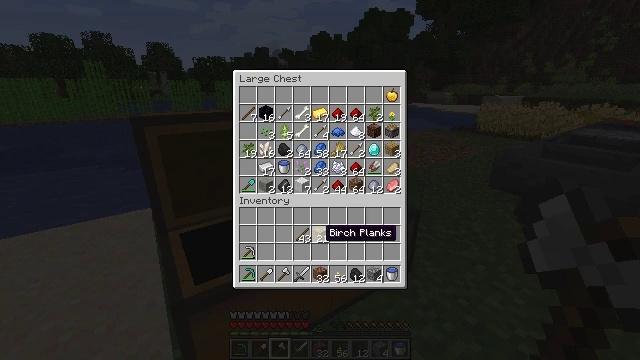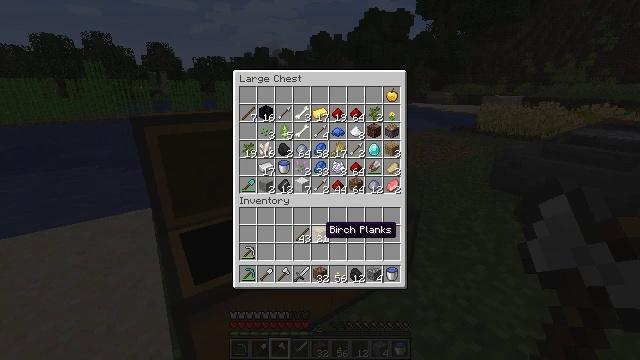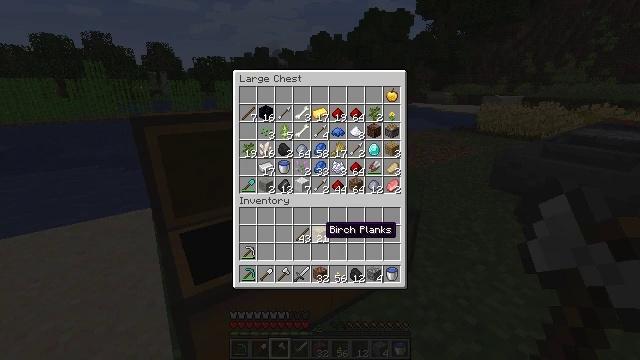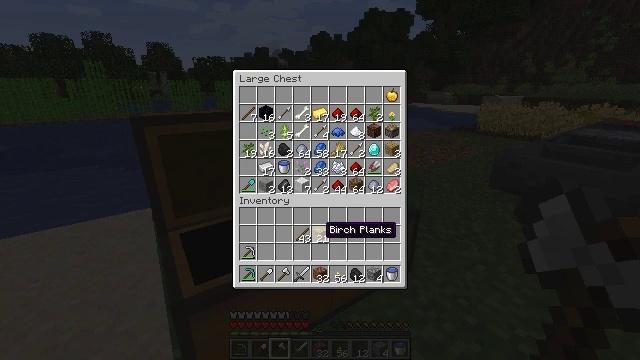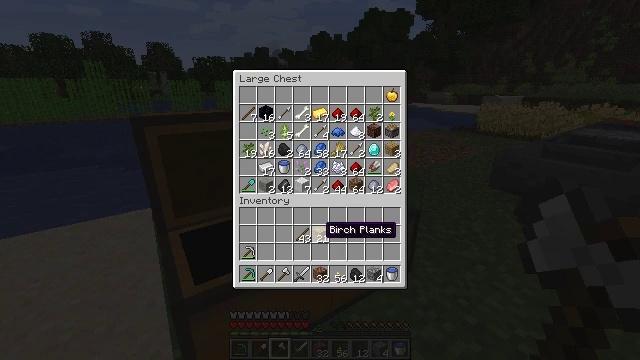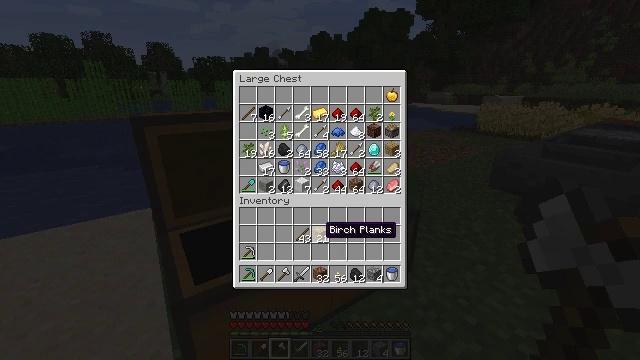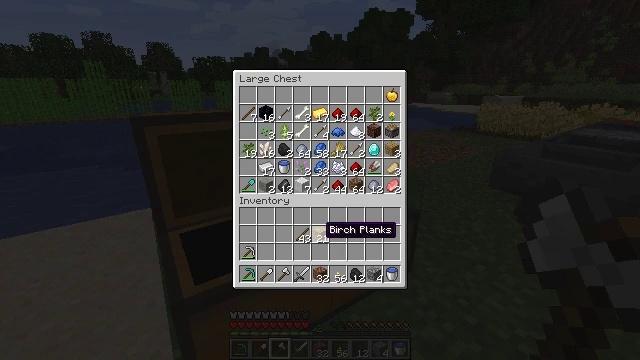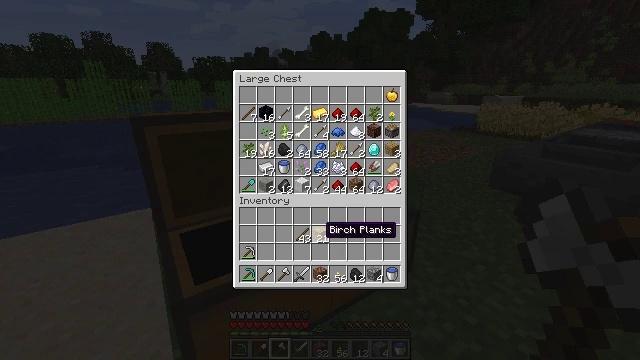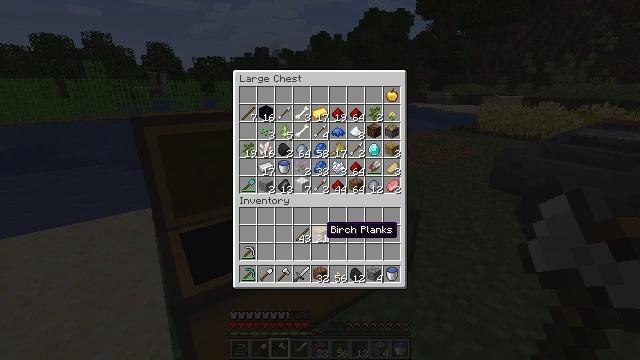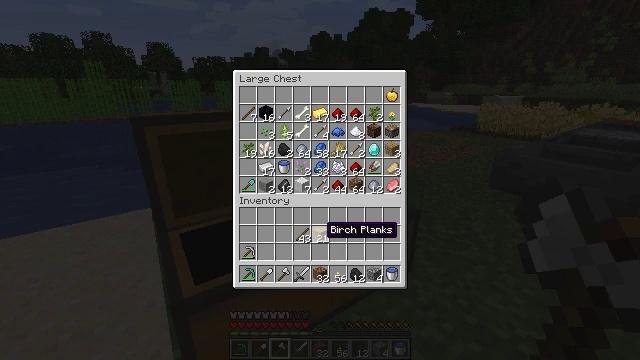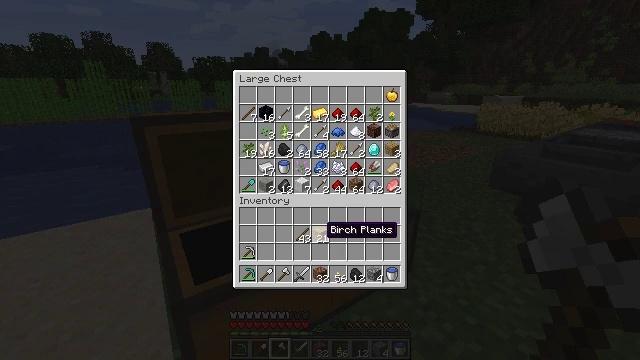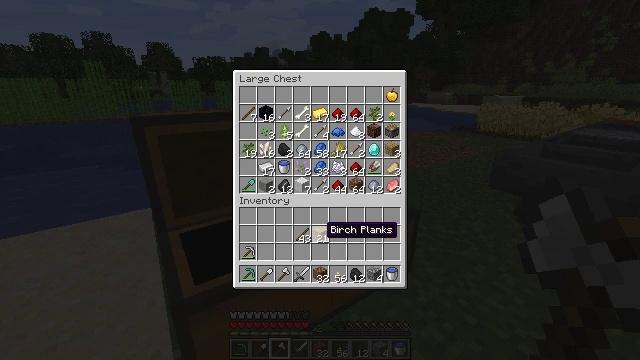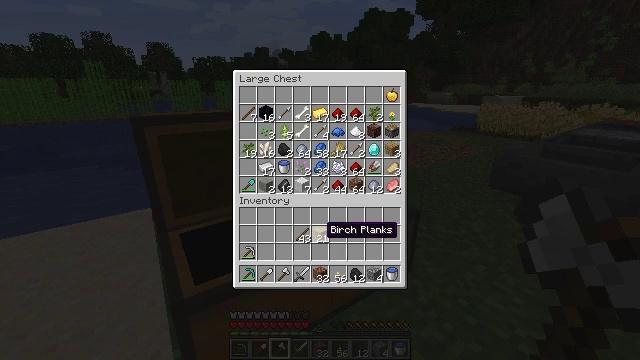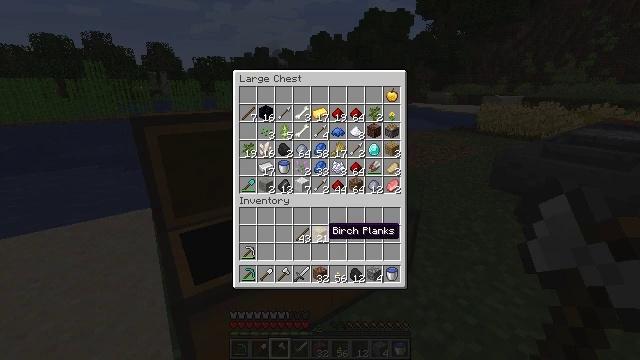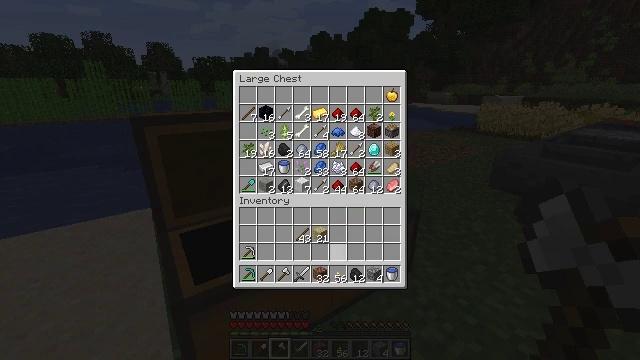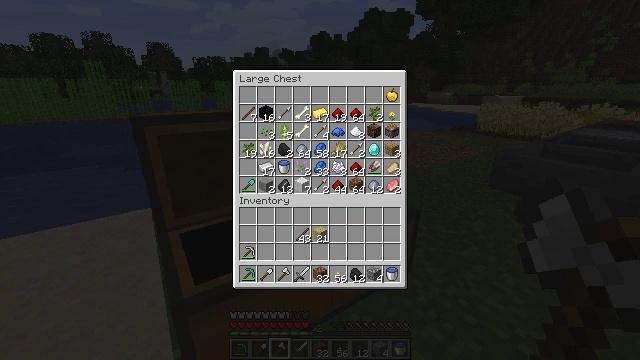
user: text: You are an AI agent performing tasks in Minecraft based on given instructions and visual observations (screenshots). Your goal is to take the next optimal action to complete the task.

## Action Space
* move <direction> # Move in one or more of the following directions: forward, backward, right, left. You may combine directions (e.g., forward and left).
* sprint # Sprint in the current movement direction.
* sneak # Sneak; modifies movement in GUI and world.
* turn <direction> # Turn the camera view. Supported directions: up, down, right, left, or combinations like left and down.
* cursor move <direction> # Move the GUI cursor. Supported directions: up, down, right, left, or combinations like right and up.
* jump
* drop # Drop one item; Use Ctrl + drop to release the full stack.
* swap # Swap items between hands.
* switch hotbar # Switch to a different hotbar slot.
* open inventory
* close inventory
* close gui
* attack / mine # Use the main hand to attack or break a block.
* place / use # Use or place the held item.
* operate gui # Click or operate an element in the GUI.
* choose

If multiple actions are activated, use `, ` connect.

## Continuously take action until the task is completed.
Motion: motion action
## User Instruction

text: Gather wheat by left-clicking on it.
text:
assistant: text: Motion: open gui
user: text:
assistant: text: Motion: no_op
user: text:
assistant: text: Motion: no_op
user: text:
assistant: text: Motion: no_op
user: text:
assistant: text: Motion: no_op
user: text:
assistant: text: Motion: no_op
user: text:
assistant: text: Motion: no_op
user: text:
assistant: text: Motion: no_op
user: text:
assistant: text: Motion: no_op
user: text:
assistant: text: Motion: no_op
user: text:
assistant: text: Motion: no_op
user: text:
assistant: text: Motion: no_op
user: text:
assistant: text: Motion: no_op
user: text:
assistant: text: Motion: cursor move right and down
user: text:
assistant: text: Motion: no_op
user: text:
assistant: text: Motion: cursor move right and down
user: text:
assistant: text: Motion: no_op
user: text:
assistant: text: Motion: no_op
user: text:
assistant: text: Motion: no_op
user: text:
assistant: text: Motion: no_op
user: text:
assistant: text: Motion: no_op
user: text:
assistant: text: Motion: no_op
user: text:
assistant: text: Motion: no_op
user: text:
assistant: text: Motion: no_op
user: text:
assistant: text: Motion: no_op
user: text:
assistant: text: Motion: no_op
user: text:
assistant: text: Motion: no_op
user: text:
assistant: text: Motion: no_op
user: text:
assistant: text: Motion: no_op
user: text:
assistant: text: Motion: no_op